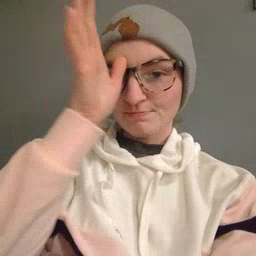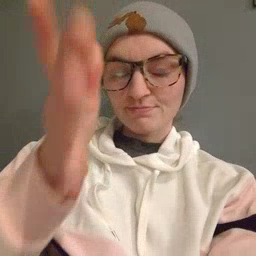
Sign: grandpa